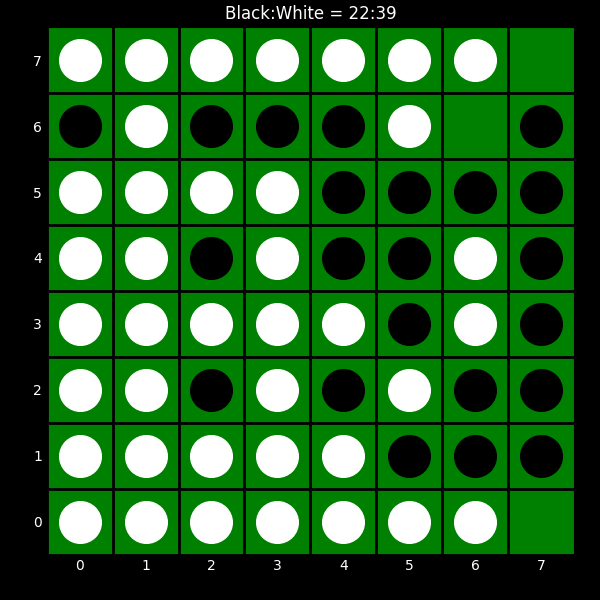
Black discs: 22
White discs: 39